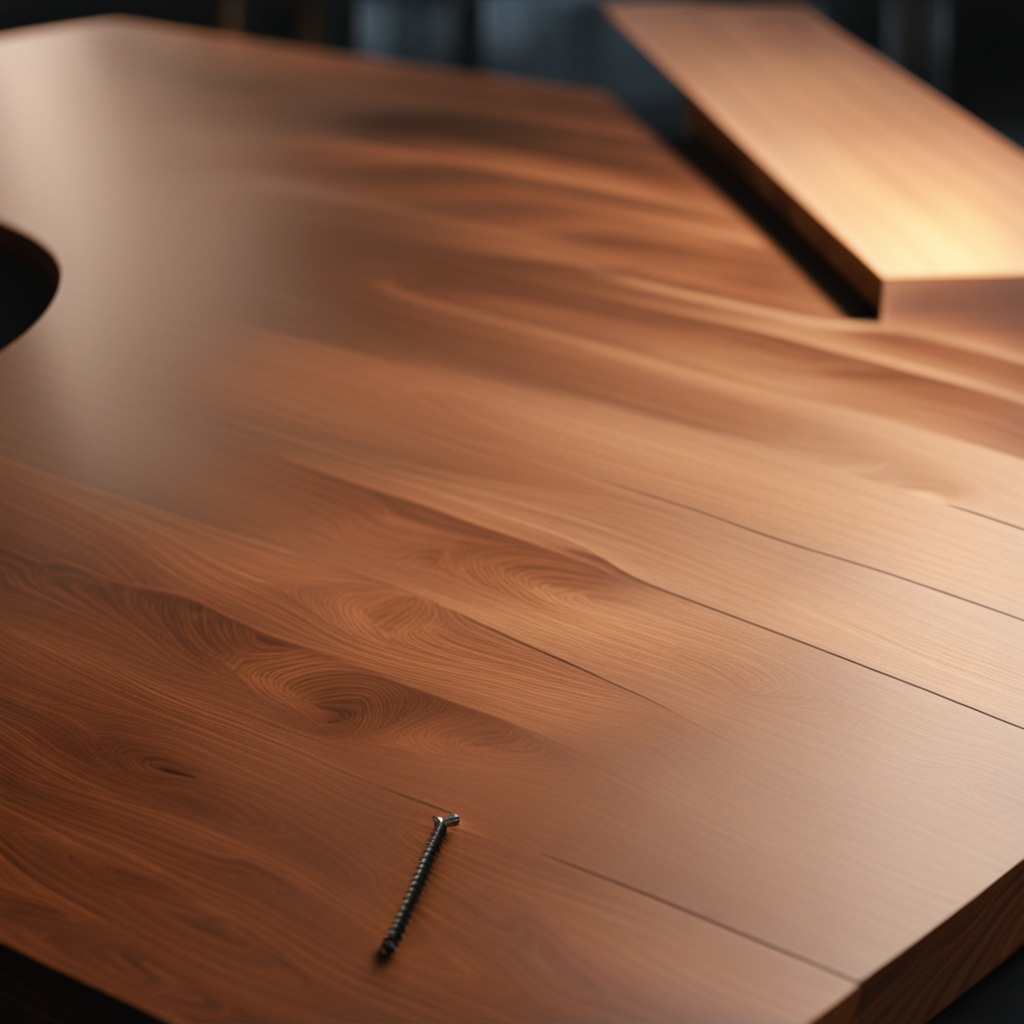
A metal screw is lying on a wooden table in a carpentry studio.